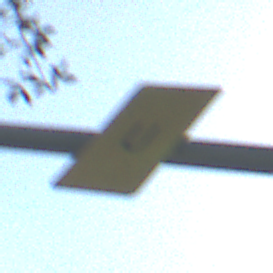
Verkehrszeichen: AnkuendigungOderFortsetzungUmleitungOhnePfeilsymbol
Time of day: Midday
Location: Outdoor (Suburban)
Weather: Clear
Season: NotSpecified
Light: Natural